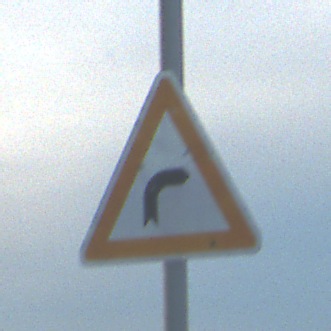
Verkehrszeichen: KurveRechts
Umgebung: Outdoor, Beach
Tageszeit: SunriseSunset
Wetter: PartlyCloudy
Licht: Natural
Jahreszeit: NotSpecified
Kontrast: LowContrast